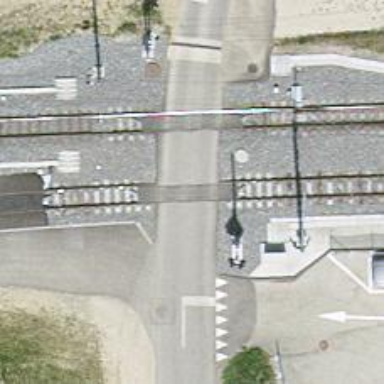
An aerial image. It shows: Level crossing along the railway.